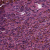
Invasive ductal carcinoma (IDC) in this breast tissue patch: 0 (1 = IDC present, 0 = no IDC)